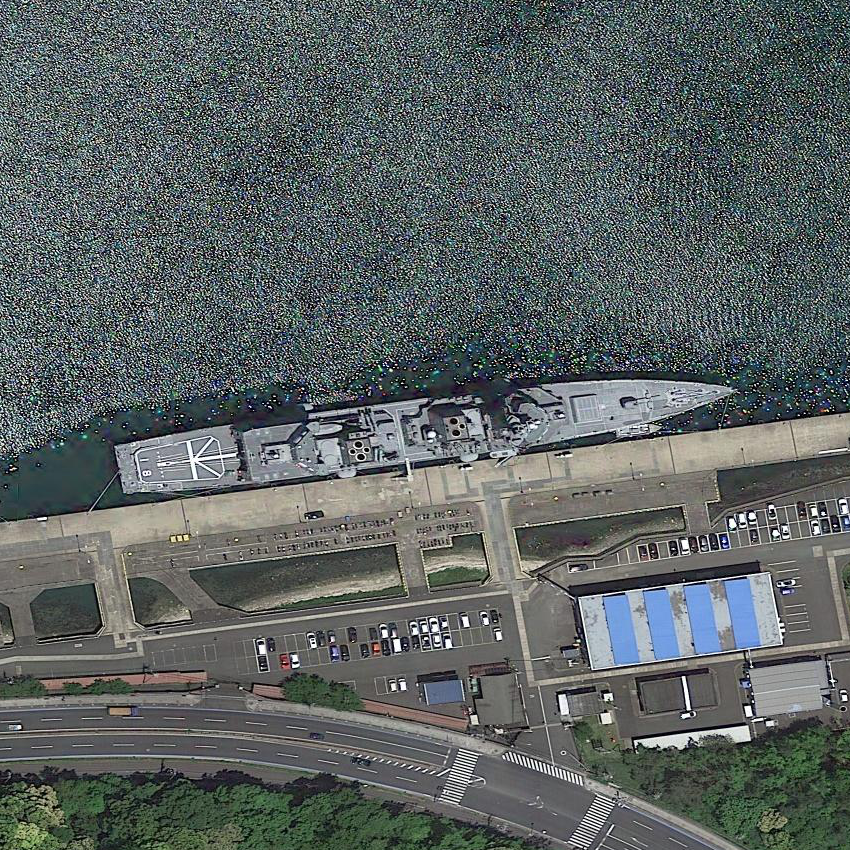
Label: cruiser